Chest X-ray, AP view. Patient: 35 years old, sex M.
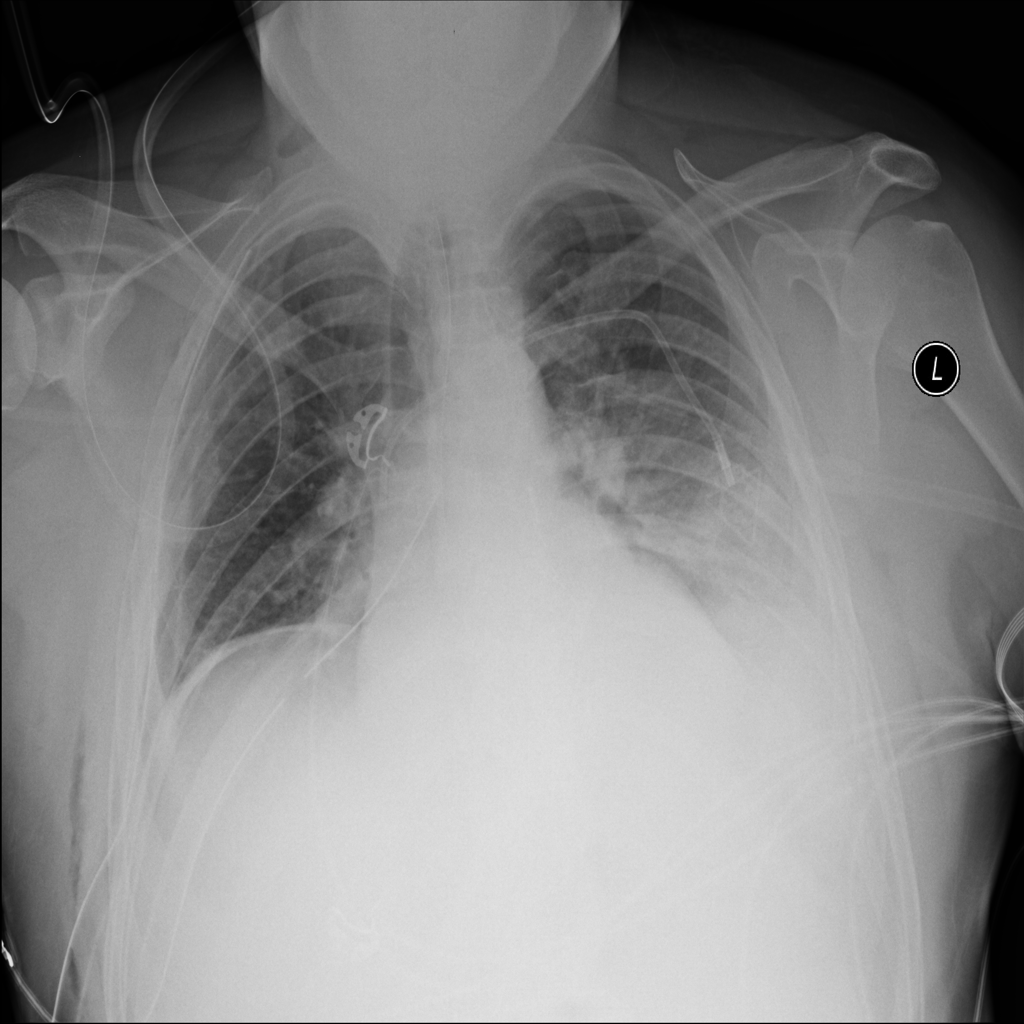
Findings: Effusion, Emphysema